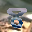
Label: 8